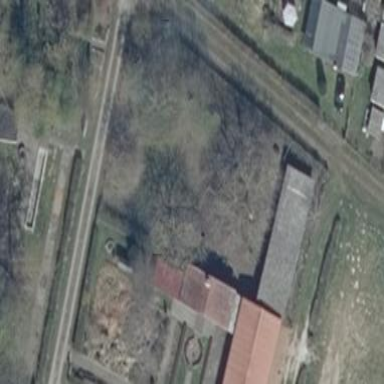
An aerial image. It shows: Simple and straightforward house.